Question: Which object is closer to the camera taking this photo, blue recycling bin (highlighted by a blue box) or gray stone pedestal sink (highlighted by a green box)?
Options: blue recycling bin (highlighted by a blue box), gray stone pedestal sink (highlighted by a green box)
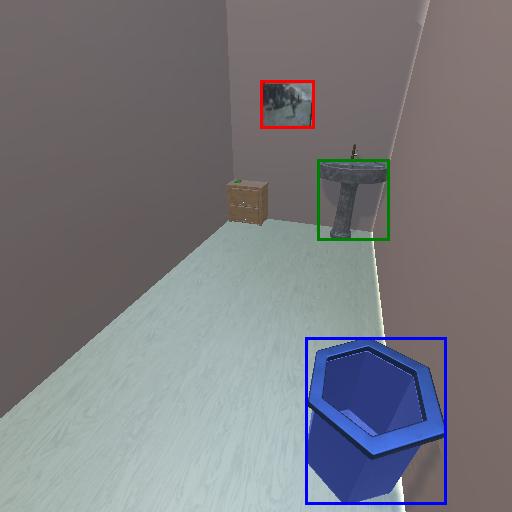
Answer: blue recycling bin (highlighted by a blue box)